Question: I want to create a simple grid in Java as a map editor working with tiles. In my render method I've put this
'''
public void render(Graphics g){
renderGrid(g,96,64);
}
private void renderGrid(Graphics g,int width, int height) {
g.setColor(Color.white);
for (int y = 0; y < height; y += 32){
for (int x = 0;x<width; x+= 32){
g.drawRect(x, y, x+32, y+32);
System.out.println("x =" + x + " y= " + y + " width= " + (x + 32 - x) + " height=" + (y + 32 - y)+ " column No= " + x/32 + " row No= " + y / 32);
}
}
}
'''
But when I start the program, it gives me this:

Here's the debug message
'''
x =0 y= 0 width= 32 height=32 column No= 0 row No= 0
x =32 y= 0 width= 32 height=32 column No= 1 row No= 0
x =64 y= 0 width= 32 height=32 column No= 2 row No= 0
x =0 y= 32 width= 32 height=32 column No= 0 row No= 1
x =32 y= 32 width= 32 height=32 column No= 1 row No= 1
x =64 y= 32 width= 32 height=32 column No= 2 row No= 1
'''
Any suggestion?
Why aren't the cells square?
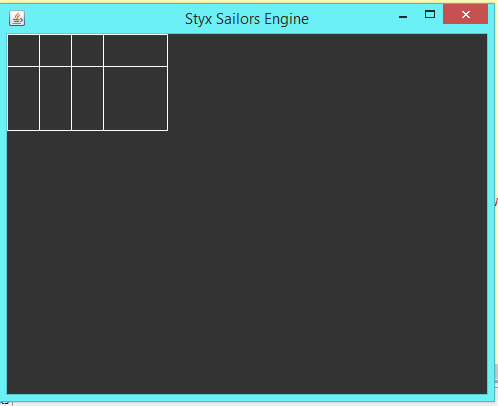
Answer: Your problem is that 'drawRect' <URL> start locations and sizes, not start locations and end locations. So it should be:-
'''
//drawRect(int x, int y, int width, int height)
g.drawRect(x, y, 32, 32);
'''
This '(x + 32 - x)' and this '(y + 32 - y)' are the same as '(32)'